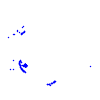
Particle: proton